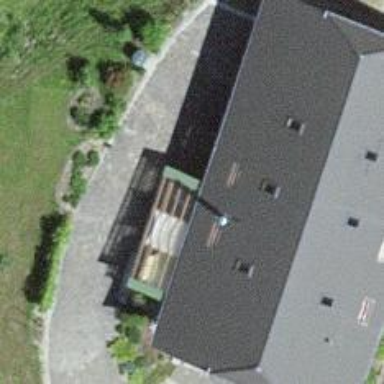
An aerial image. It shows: Farm building.